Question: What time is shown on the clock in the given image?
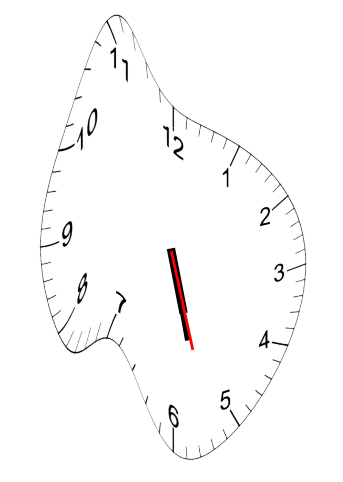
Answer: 05:27:27